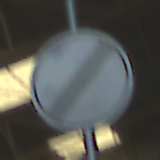
Verkehrszeichen: EndeSaemtlicherBegrenzungen
Umgebung: Indoor, Urban
Tageszeit: Midday
Wetter: NotSpecified
Licht: Natural
Jahreszeit: NotSpecified
Kontrast: MediumContrast